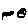
Label: moon